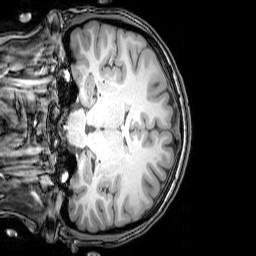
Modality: T1w
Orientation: coronal
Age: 25
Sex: female
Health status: healthy
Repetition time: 0.081 s
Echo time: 0.037 s